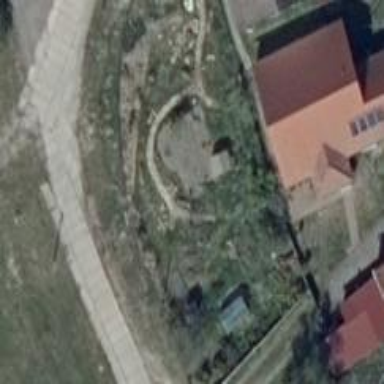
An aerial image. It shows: House with multiple building parts.